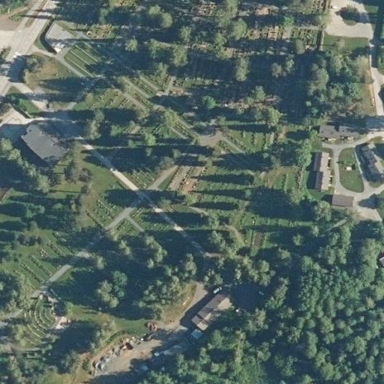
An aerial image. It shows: Graveyard.